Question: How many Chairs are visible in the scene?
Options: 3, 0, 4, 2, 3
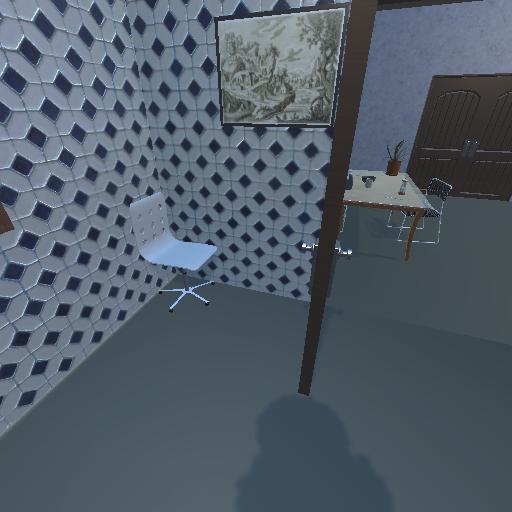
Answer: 3